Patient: sex M, age 36
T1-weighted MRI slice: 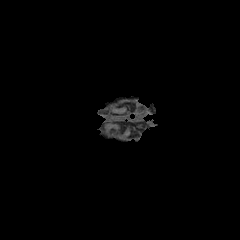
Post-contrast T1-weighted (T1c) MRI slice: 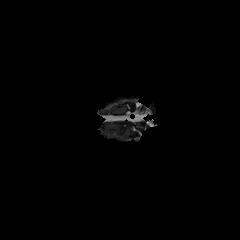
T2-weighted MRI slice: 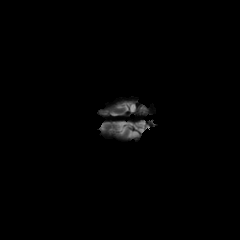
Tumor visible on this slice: no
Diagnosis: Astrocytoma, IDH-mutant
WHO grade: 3